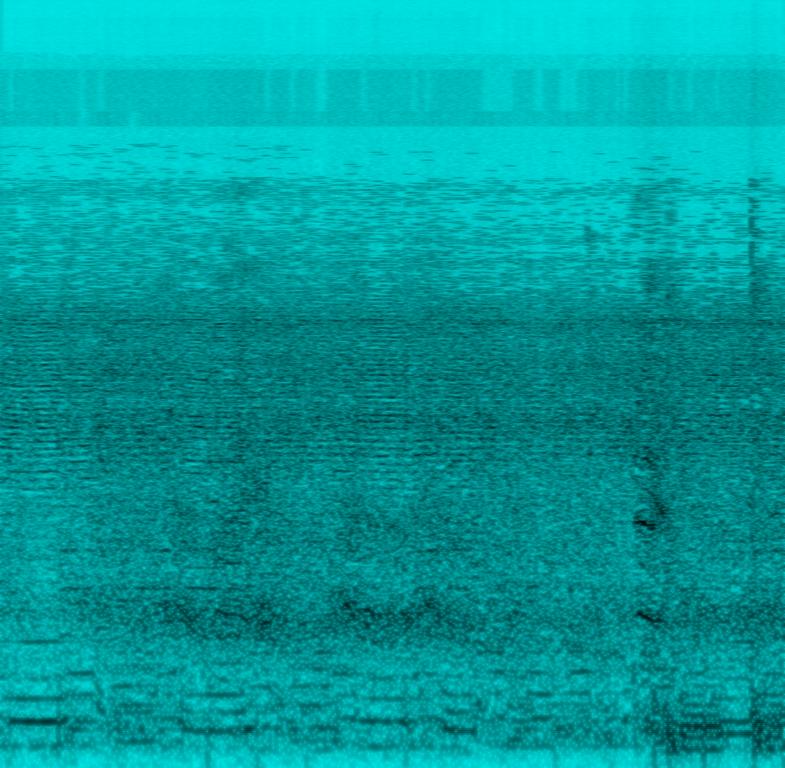
The low quality recording features a live performance of a hard rock song that consists of punchy kick and snare hits, energetic cymbals, distorted bass guitar and aggressive electric guitar riffs. There are some crowd cheering sounds in the background. It sounds energetic, aggressive and the recording is noisy and in mono.